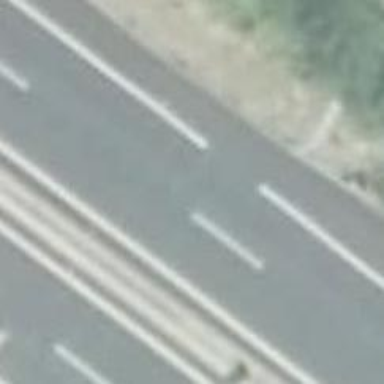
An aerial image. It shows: Bridge over motorway.